Question: I have two reports in "My Folders" that have icons with a tiny arrow in the bottom-left corner. These icons are very similar to the other report icons except for the tiny arrow. (see image)
What is the difference between these two icons? Is there a reference somewhere that lists what all the IBM Cognos icons mean?

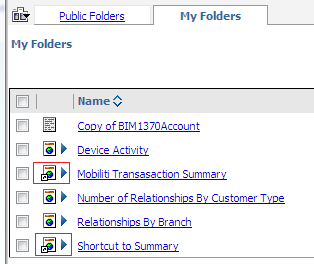
Answer: You can derive the meaning of the little arrow by looking at the name of the second report. It says "shortcut to" which means that this entry is a logical link to the report which is probably residing in some other directory. Shortcuts in Cognos work very much like links in the Unix filesystem allowing you to make the same object available in several locations.
Upon creation Cognos automatically adds the prefix "Shortcut to" to the original name of the object pointed to. However, the name can be changed afterwards as was the case in your first example report.